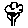
Label: flower